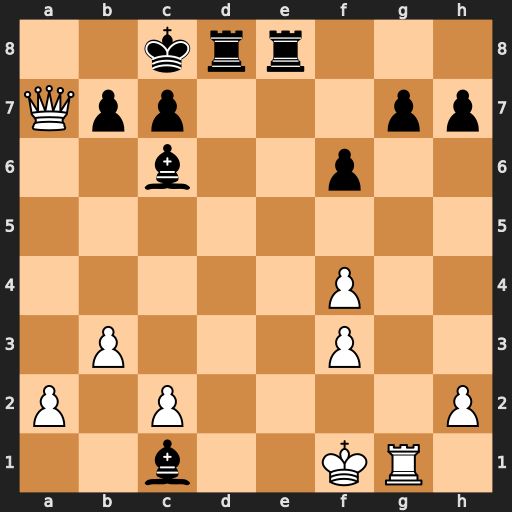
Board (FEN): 2krr3/Qpp3pp/2b2p2/8/5P2/1P3P2/P1P4P/2b2KR1
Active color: w
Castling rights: -
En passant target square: -
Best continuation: Rxg7 Rd1+ Kg2 Rg1+ Qxg1